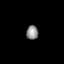
Tissue: lung
Cell type: Epithelial cells
Senescence score: 0.1519
Nuclear area (px): 163
Mean DAPI intensity: 140.914